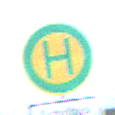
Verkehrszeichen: Haltestelle
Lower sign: ZeitangabenMitBeschraenkungAufWochentage5
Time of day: SunriseSunset
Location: Outdoor (Beach)
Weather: PartlyCloudy
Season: NotSpecified
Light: Natural